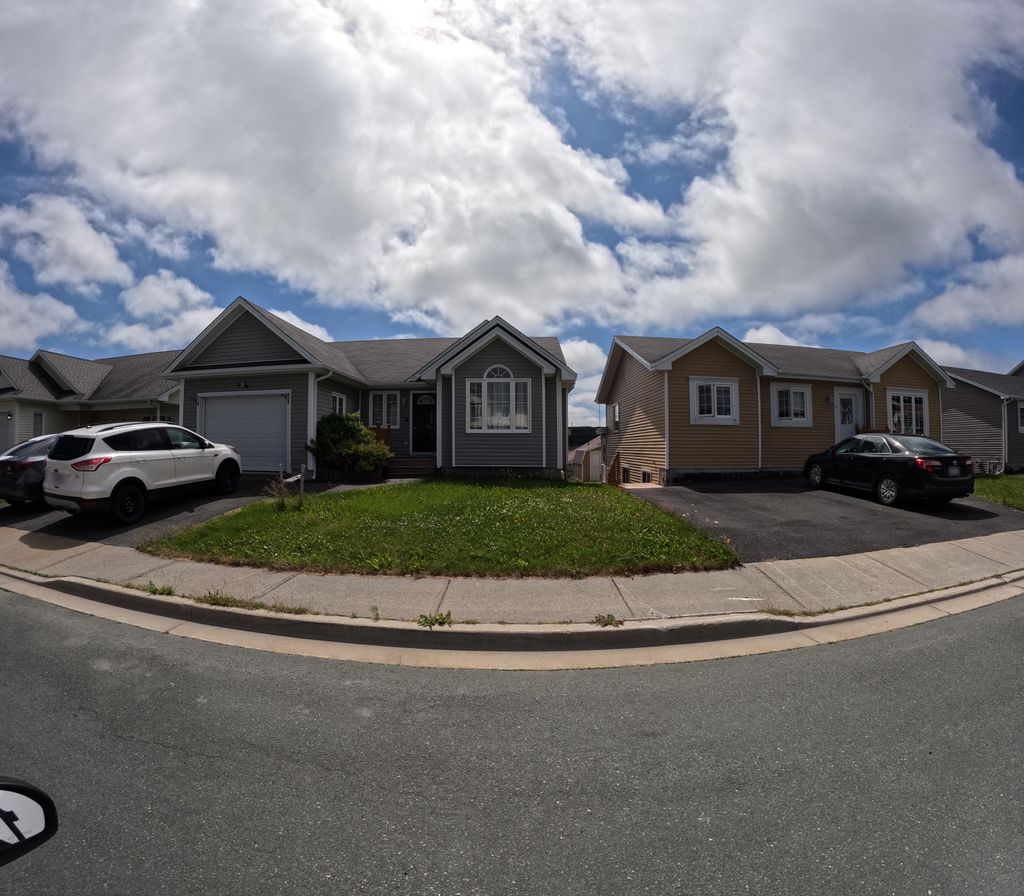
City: st_johns